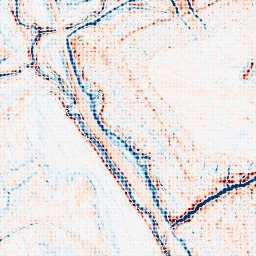
Category: edge_preserving
Decomposition family: anisotropic_diffusion
Decomposition parameters: iterations: 50
kappa: 100
gamma: 0.05
Upsampling method: sinc_blackman
Upsampling parameters: scale: 8
kernel_size: 8
Upsampling scale: 8